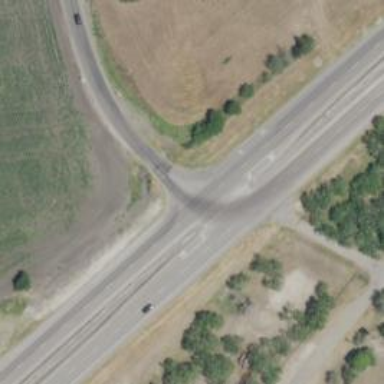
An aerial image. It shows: Trunk link highway.